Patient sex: M
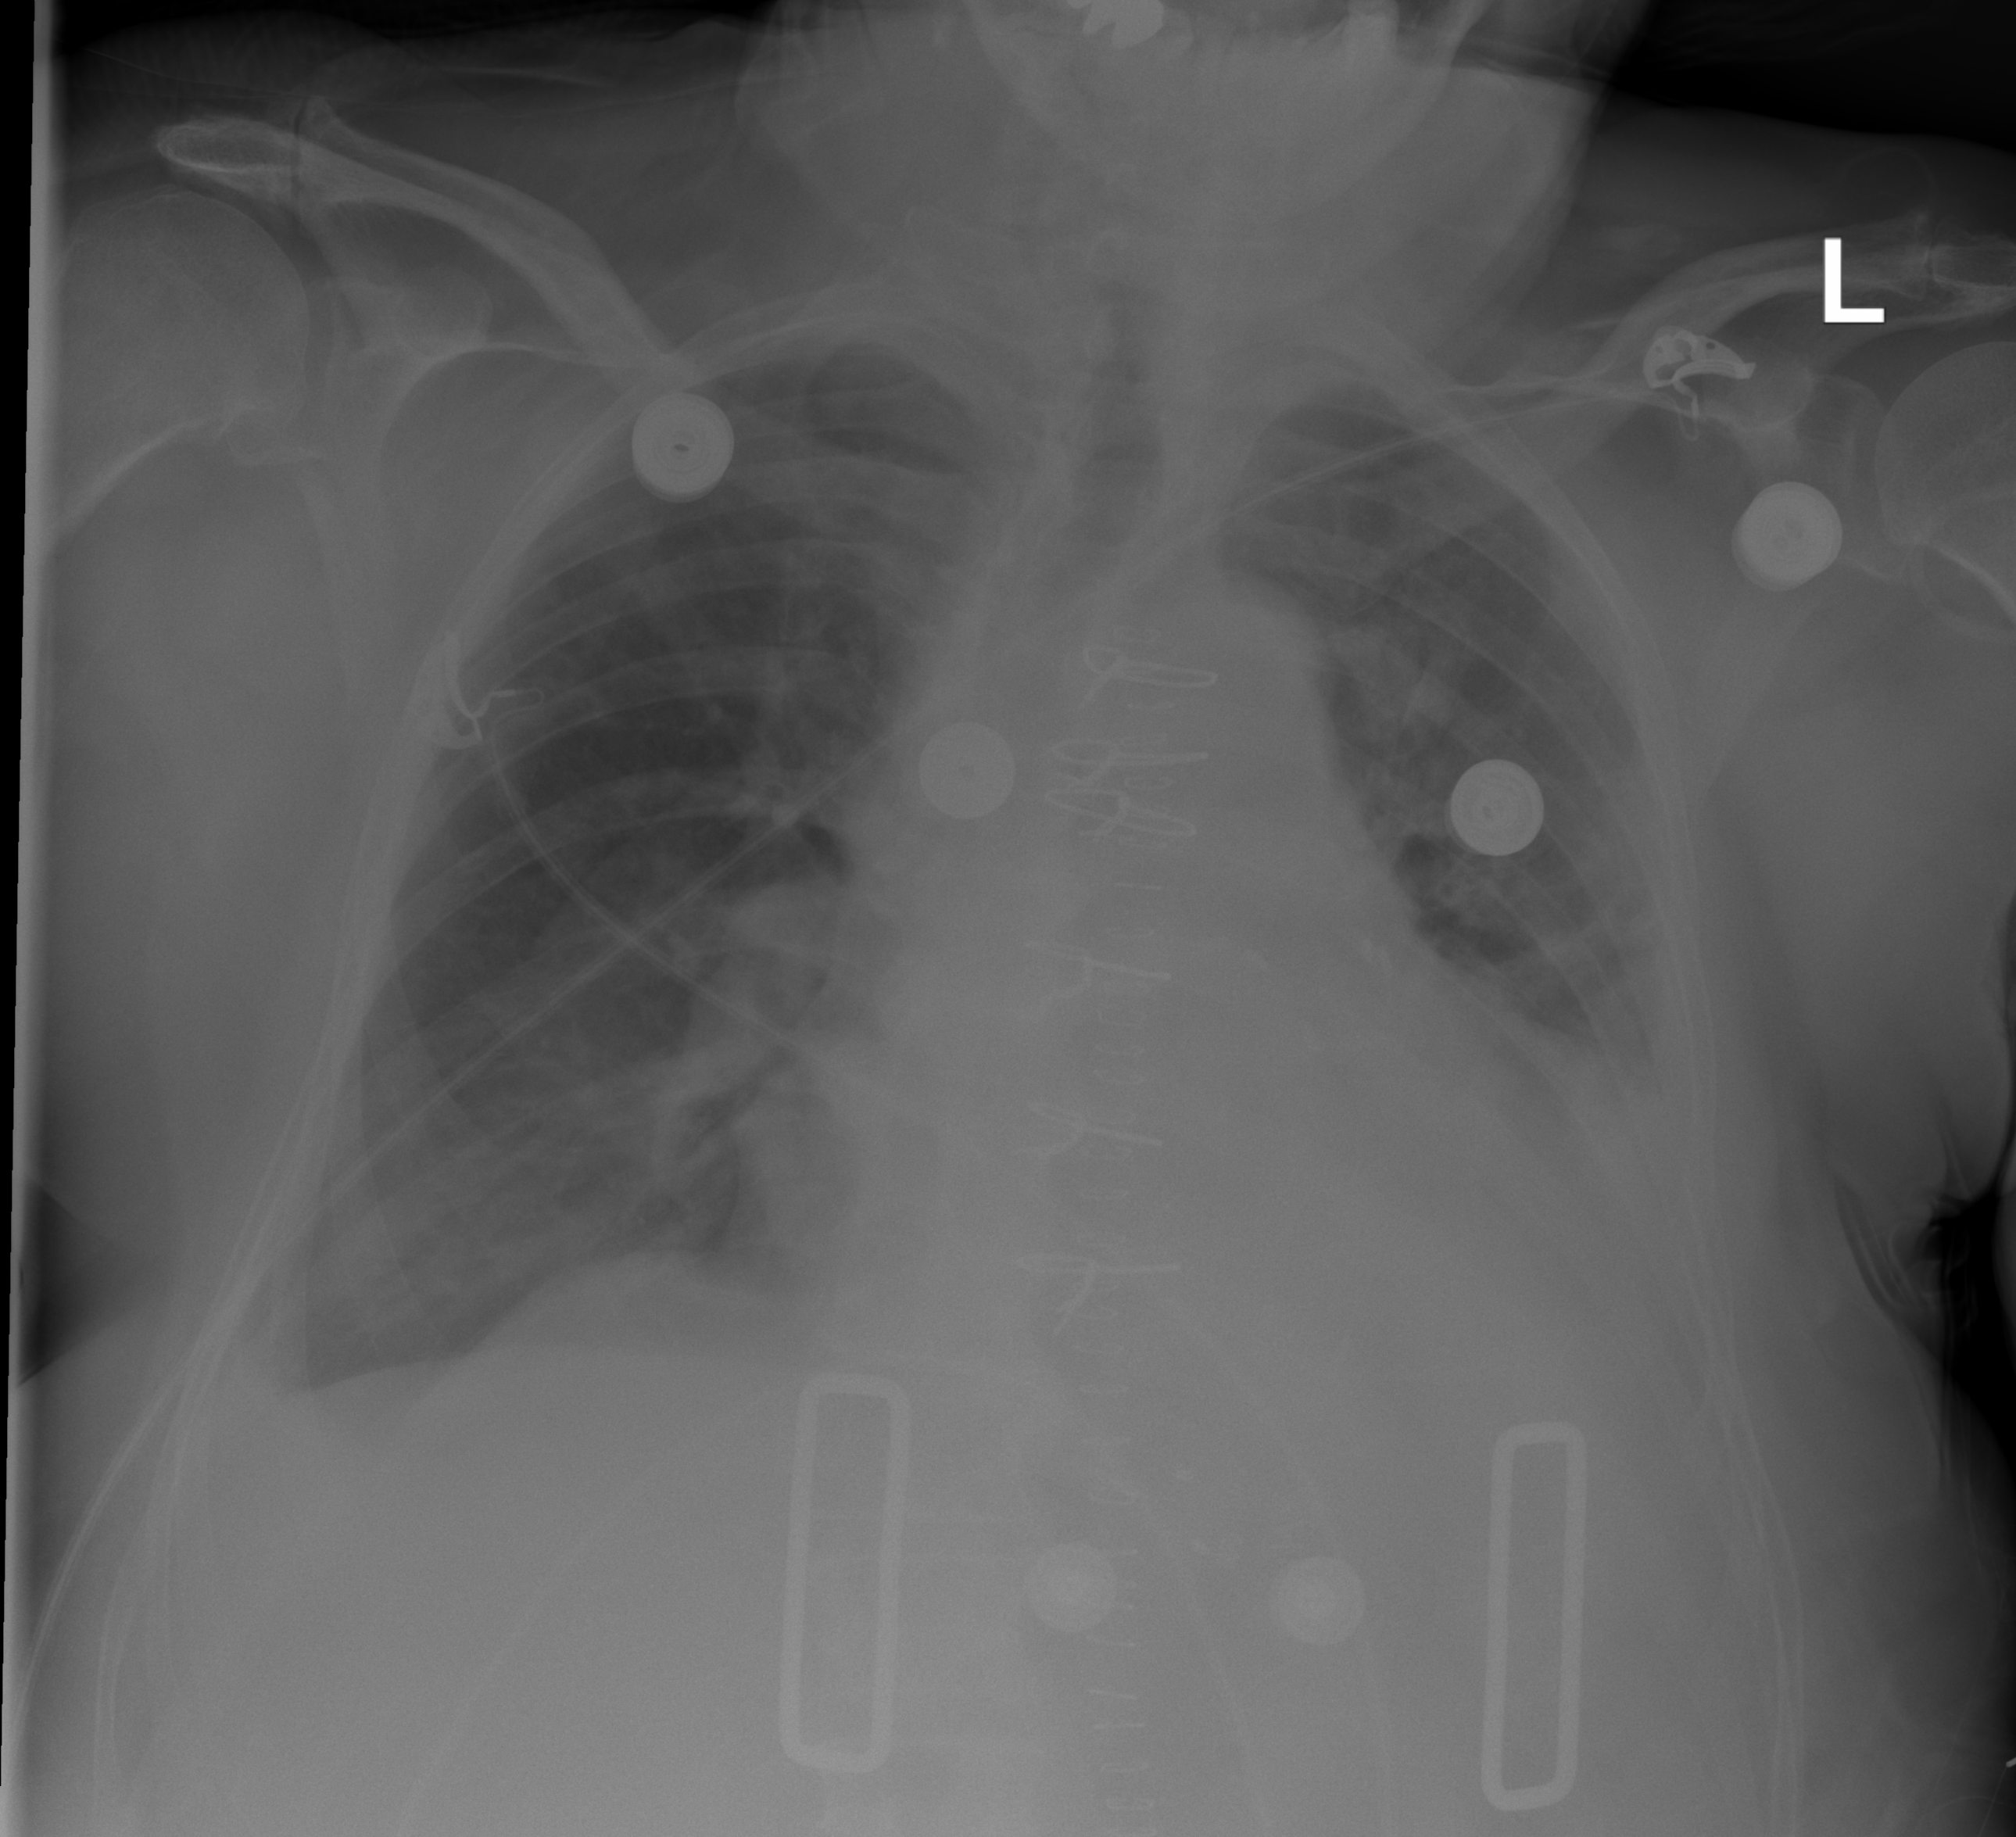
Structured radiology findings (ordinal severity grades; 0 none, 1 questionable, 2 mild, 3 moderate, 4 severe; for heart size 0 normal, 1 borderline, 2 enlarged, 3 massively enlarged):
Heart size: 2
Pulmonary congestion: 2
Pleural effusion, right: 2
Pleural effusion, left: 3
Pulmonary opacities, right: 2
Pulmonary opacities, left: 2
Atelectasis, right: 2
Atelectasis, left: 3